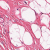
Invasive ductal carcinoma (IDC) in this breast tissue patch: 0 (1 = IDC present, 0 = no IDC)